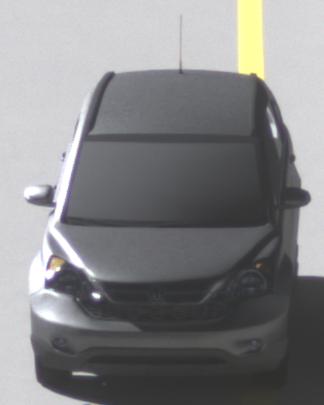
Make: Honda
Model: CR-V
Detailed model: CR-V (III) (04/10 - 10/12)
Model produced from: 2010
Model produced until: 2012
Doors: 5
Color: gray
Road condition: dry road
Daytime: morning or afternoon
Contrast: high contrast